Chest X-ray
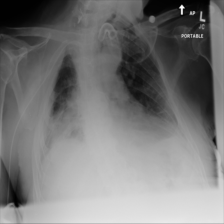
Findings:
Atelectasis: positive
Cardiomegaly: negative
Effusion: negative
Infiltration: positive
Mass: positive
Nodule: negative
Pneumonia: negative
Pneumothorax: negative
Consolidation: negative
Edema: negative
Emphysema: negative
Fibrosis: negative
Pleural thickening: negative
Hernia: negative